Question: I'm learning KendoUI and have what's probably a simple question, but being its 4:30 in the morning...
I am trying to filter a list of data in my viewModel and present it through a template. The filtered data shows up, but correctly, but I get all of the other rows as well.

'''
<div id="openings" data-role="view" data-model="viewModel.positions" data-show="onShow">
<div data-role="header" class="km-header">
<div data-role="navbar" style="background-color: #264e8c; height: 47px;" class="km-widget km-navbar">
<div class="km-leftitem"><a data-role="button" href="views/states.html" data-rel="view" data-align="left" style="background-color: #e5dfc5" class="km-widget km-button"><span class="km-icon km-button-back km-notext"></span></a></div>
<span data-role="view-title" style="color: #e5dfc5;">Positions</span>
<div class="km-rightitem"><a data-role="button" href="#appDrawer" data-rel="drawer" data-align="right" data-icon="drawer-button" style="background-color: #e5dfc5"></a></div>
</div>
</div>
<ul id="positionList" data-role="listview" data-bind="source: positions" data-style="inset" data-template="positions-listview-template"></ul>
'''
and the template
'''
<script id="positions-listview-template" type="text/x-kendo-template">
#if (openingId == viewModel.search.opening.openingId) {#
<a href='views/states.html?id=#:id#&name=#:name#' data-id="#:id#" data-role="listview-link" class="j-listview-item">
<div class="j-listview-item-content">
<span>#:name#</span>
</div>
</a>
#}#
</script>
'''
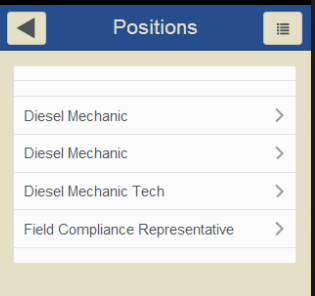
Answer: Changed my approach as I didn't like the logic in the template anyway:
'''
<ul id="positionList" data-role="listview" data-bind="source: getFilteredList" data-style="inset" data-template="positions-listview-template"></ul>
positionListViewModel = kendo.observable({
positions: [],
load: function (positions) {
var that = this;
that.set("positions", positions);
},
setValues: function (id, name) {
var that = this;
that.set("id", id);
that.set("name", name);
},
getFilteredList: function () {
var that = this;
var filteredList = [];
var openingId = viewModel.search.opening.id;
var stateId = viewModel.search.state.id;
for (var i = 0; i < that.positions.length; i++) {
if (that.positions[i].openingId == openingId && (that.positions[i].stateId == stateId || stateId =="All")) {
filteredList.push(that.positions[i]);
}
}
return filteredList;
}
});
'''